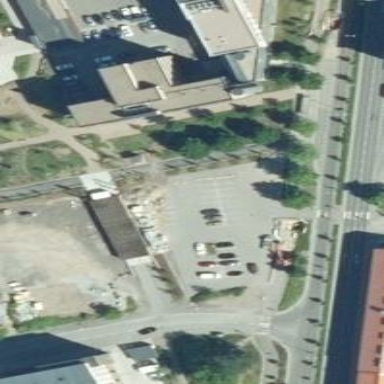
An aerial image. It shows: Retail building.